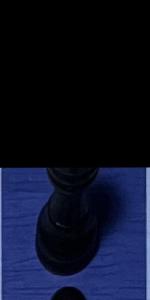
Label: Rook_Black